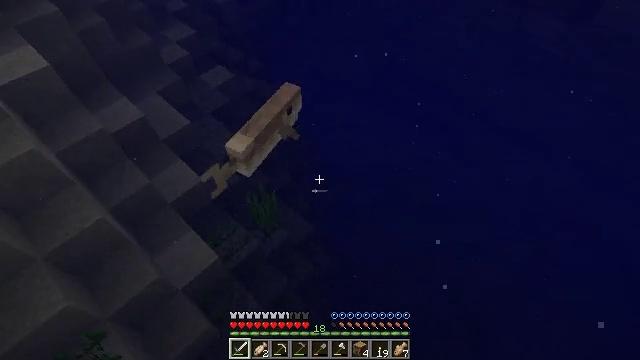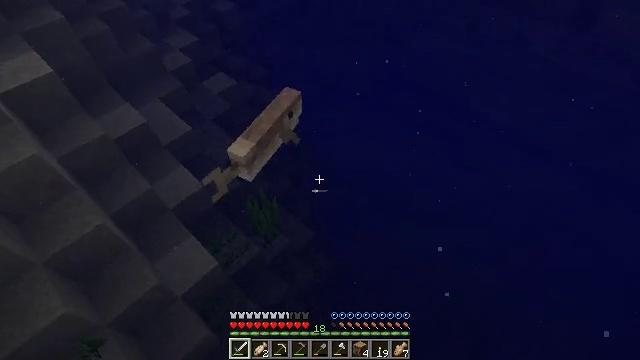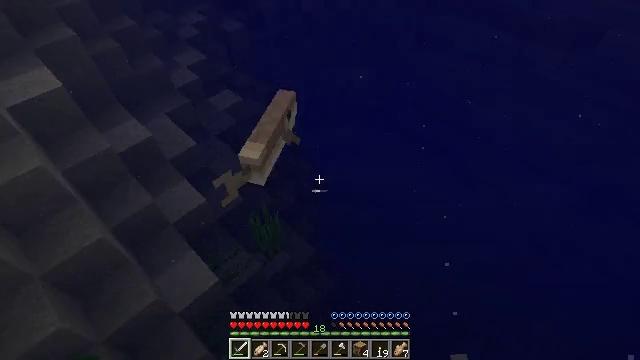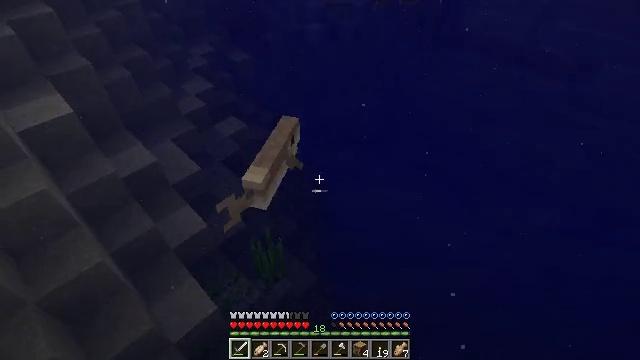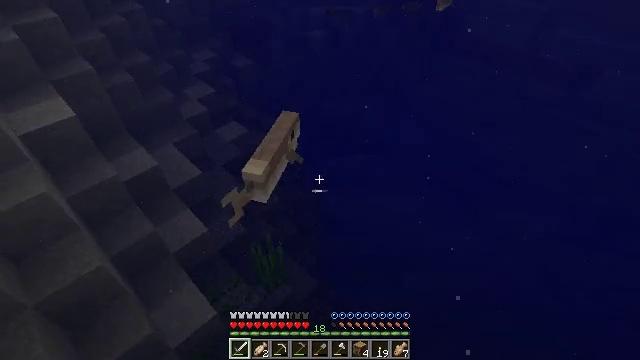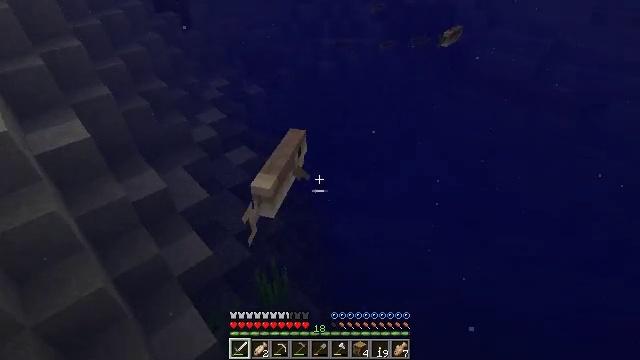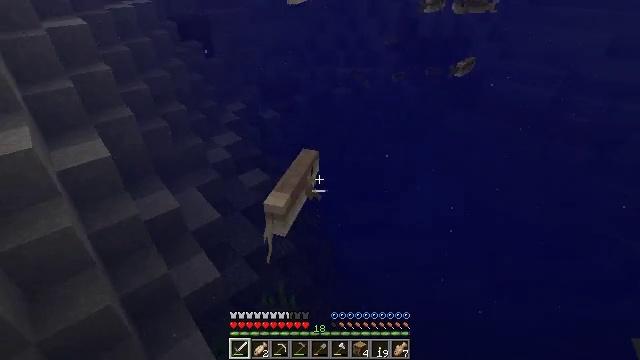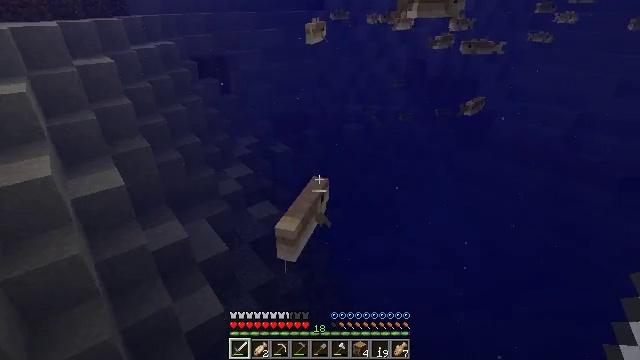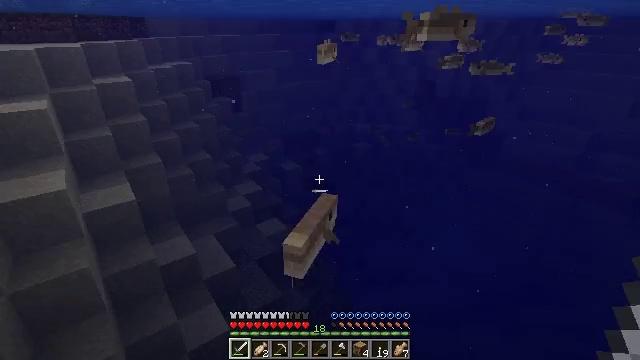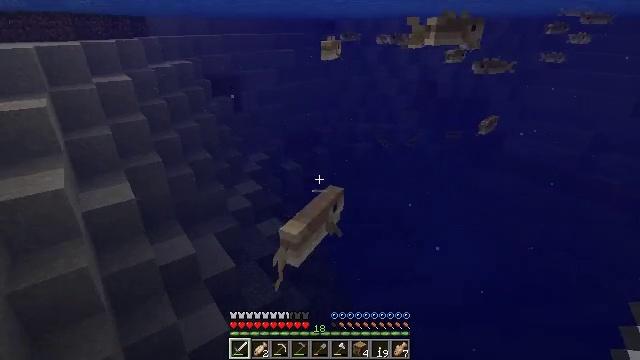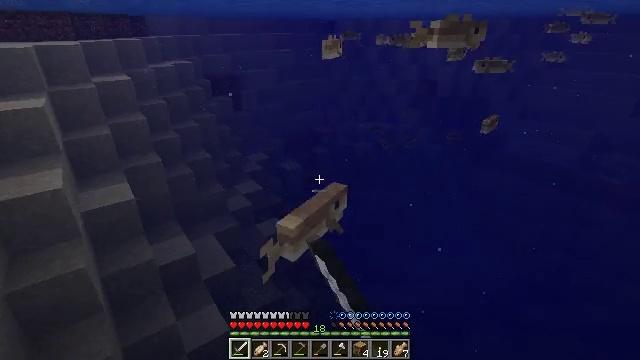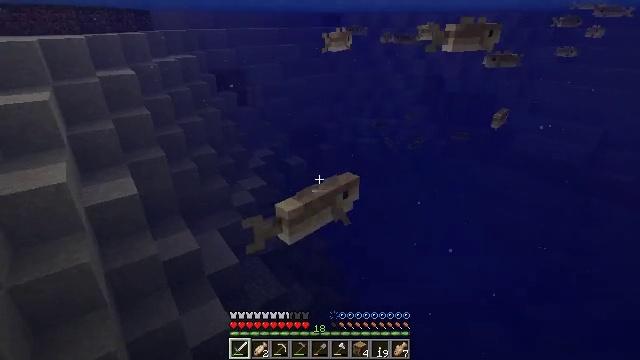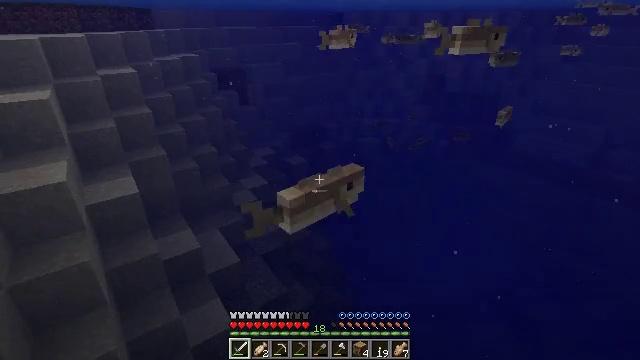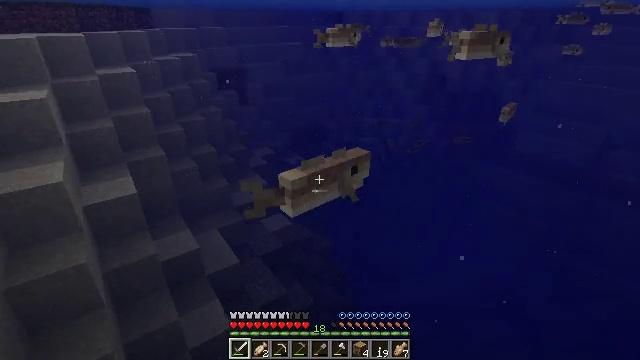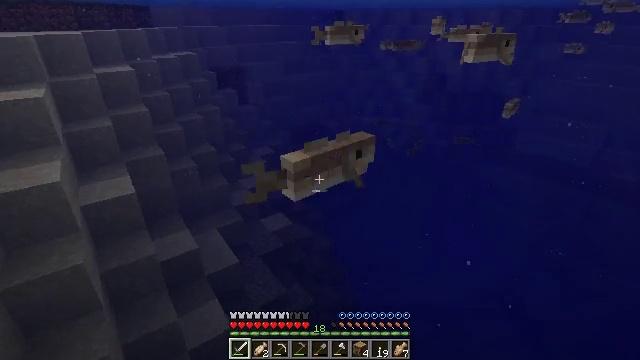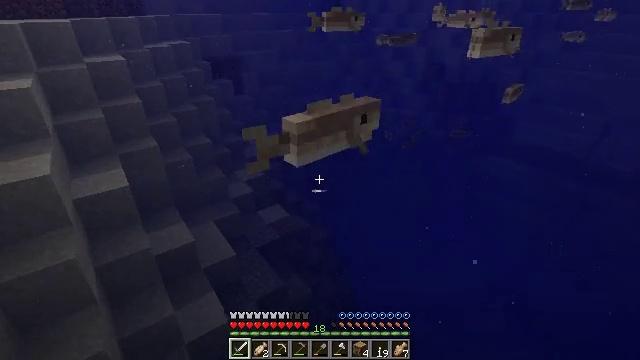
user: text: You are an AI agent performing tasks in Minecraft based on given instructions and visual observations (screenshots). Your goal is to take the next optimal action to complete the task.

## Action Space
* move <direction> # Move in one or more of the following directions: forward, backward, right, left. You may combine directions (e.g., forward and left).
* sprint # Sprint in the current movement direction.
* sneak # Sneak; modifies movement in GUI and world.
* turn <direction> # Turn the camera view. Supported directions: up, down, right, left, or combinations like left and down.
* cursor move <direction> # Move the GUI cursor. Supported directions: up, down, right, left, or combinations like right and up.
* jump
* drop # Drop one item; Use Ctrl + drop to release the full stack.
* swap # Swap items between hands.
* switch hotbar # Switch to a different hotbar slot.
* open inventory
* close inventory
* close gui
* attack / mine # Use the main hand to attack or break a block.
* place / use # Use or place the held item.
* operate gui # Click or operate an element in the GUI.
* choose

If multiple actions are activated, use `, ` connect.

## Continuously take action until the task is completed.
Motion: motion action
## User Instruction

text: Catch and defeat a cod.
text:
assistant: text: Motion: turn up
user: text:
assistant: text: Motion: turn up
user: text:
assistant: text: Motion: turn up
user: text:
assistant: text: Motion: turn up
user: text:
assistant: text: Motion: turn left and up
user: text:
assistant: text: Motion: turn left and up
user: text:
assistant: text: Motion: turn left and up
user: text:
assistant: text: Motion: move forward, turn left and up
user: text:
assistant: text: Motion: move forward, attack / mine
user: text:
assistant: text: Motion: move forward, attack / mine
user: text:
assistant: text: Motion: move forward, attack / mine
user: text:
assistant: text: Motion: move forward
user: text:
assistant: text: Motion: move forward
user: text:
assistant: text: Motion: move forward
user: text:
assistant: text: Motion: move forward, turn down
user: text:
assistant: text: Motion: move forward
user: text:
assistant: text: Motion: move forward
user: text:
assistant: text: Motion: move forward
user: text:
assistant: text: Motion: move forward
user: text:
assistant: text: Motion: move forward, turn up
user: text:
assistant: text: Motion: move forward, turn right and up
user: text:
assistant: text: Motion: move forward, turn right and up
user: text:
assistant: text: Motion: move forward, turn up
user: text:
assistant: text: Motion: move forward, turn right and up
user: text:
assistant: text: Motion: move forward, turn right and up
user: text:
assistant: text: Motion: move forward, turn right and up, attack / mine
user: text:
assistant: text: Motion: move forward, attack / mine
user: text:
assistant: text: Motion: move forward, attack / mine
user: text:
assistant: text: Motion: move forward, turn right, attack / mine
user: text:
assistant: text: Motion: move forward, turn right and down, attack / mine